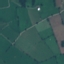
Label: Pasture